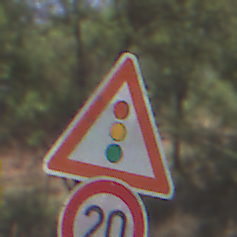
Verkehrszeichen: Lichtzeichenanlage
Zusatzzeichen unten: Geschwindigkeit20
Umgebung: Outdoor, RoadRail
Tageszeit: Midday
Wetter: Clear
Licht: Natural
Jahreszeit: NotSpecified
Kontrast: HighContrast